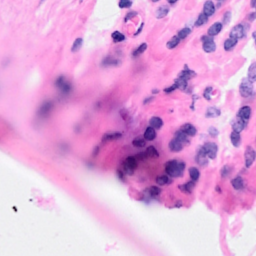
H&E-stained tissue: Breast